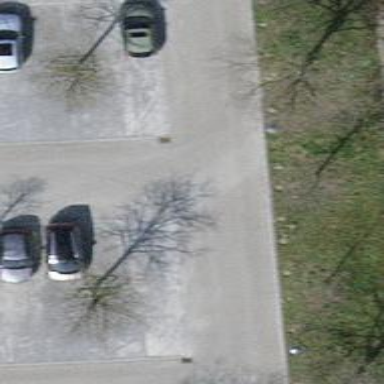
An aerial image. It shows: Asphalt parking aisle designated as service road.